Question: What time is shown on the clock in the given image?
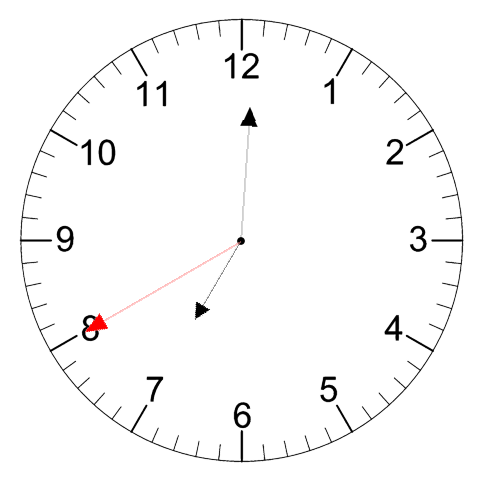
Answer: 07:00:40